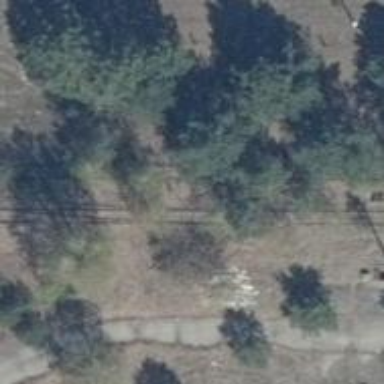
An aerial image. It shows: Abandoned railway.